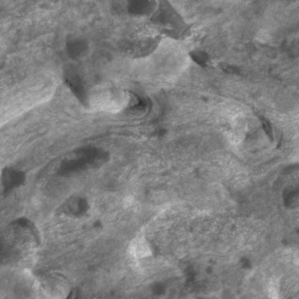
Label: non_frost